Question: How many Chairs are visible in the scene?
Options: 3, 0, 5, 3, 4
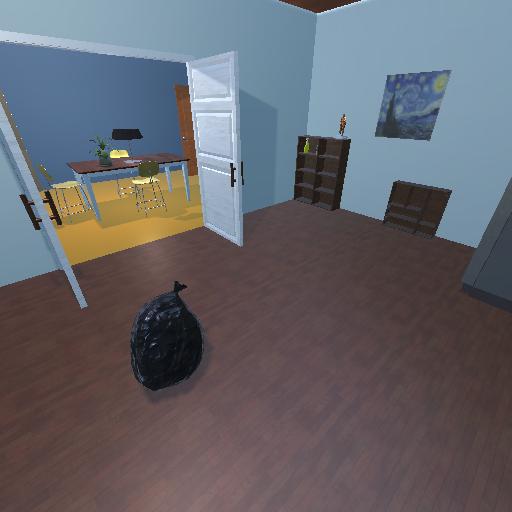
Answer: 3